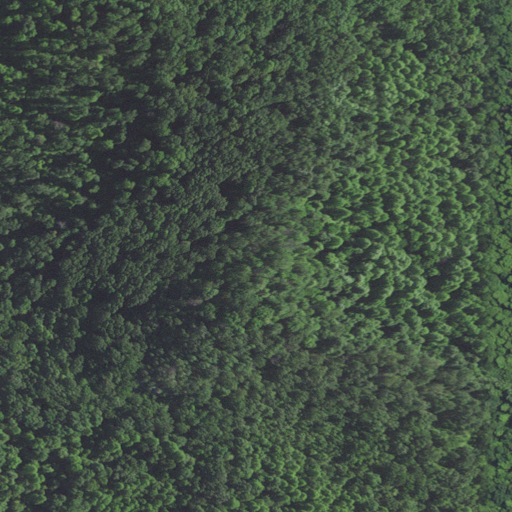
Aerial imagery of mountain in Kentucky named Maxey Knob containing deciduous forest, mixed forest, and pasture